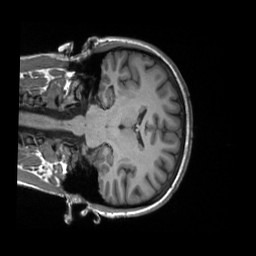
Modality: T1w
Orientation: coronal
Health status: healthy
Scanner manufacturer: siemens
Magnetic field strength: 3 T
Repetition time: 2.3 s
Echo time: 0.00228 s